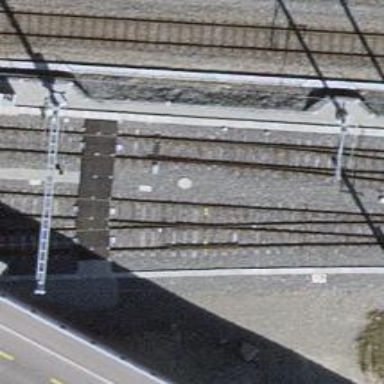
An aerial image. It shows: Yard with single rail track. The railway track is electrified with contact line for service purposes.